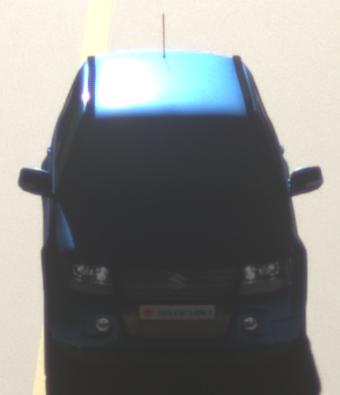
Make: Suzuki
Model: Grand Vitara
Detailed model: Gen. 1 JT
Model produced from: 2009
Model produced until: 2012
Doors: 5
Color: blue
Road condition: dry road
Daytime: morning or afternoon
Contrast: high contrast